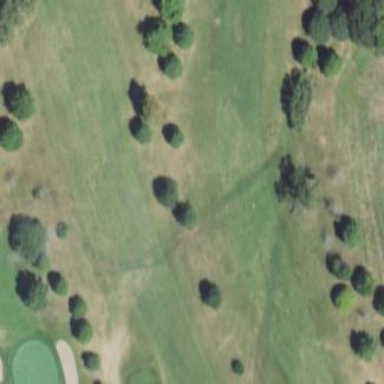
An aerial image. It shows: Golf fairway in the image.